Interaction volume radius: 10 \u00c5
Interaction volume height: 15 \u00c5
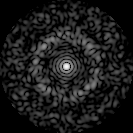
Disorder parameter: 0.8144